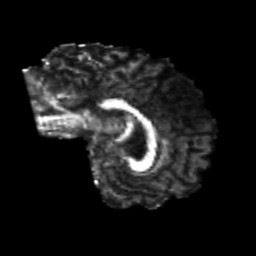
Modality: FA
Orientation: sagittal
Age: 20
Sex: female
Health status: healthy
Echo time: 0.074 s